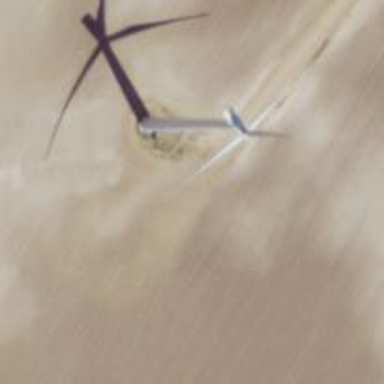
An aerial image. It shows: Wind generator powered by horizontal-axis wind turbine.